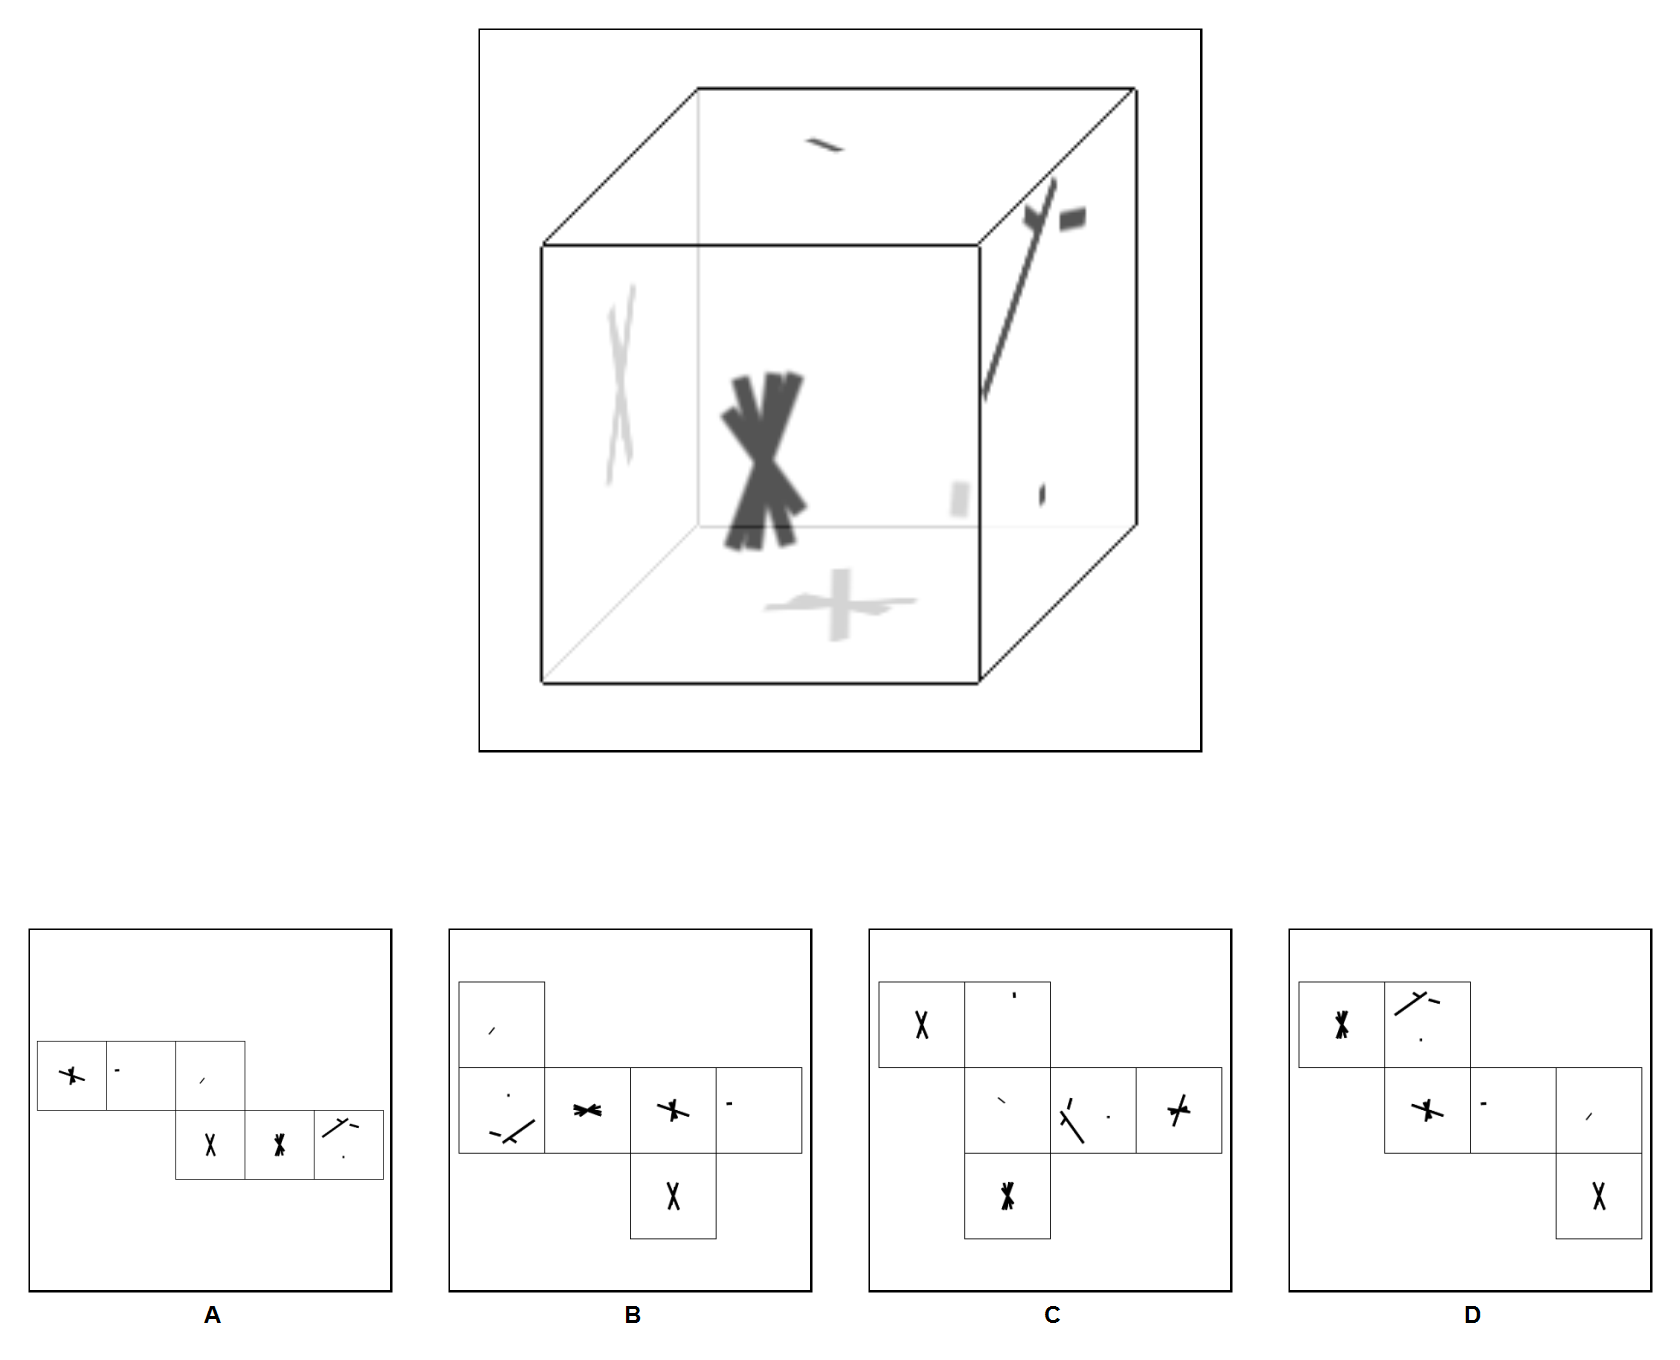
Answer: B